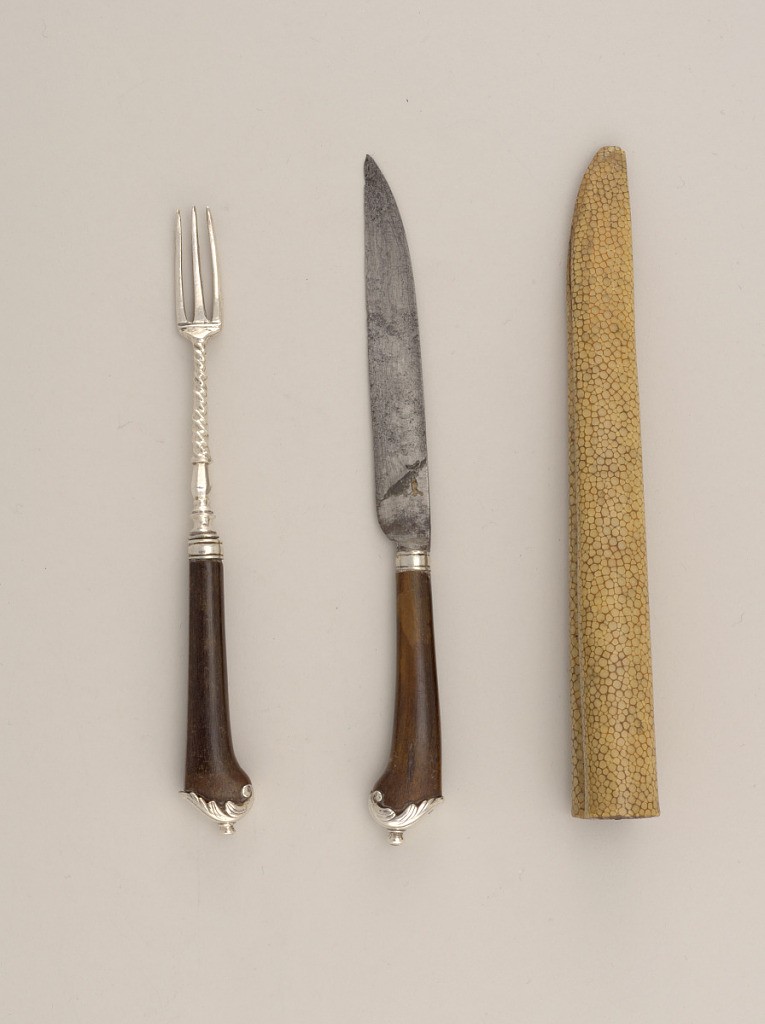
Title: Knife with Antler and Silver Handle
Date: ca. 1730–40
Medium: antler, steel, silver
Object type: knife
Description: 1985-103-134-a: Small shagreen case (a), lined with paper, without...;     1985-103-134-b: Steel knife (b) with straight lower edge. Upper ed...;     1985-103-134-c: Fork (c) has three curved tines, curved shoulders ...